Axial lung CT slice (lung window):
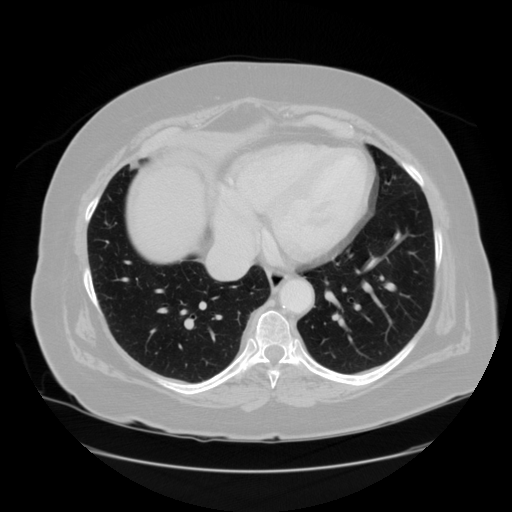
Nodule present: no